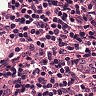
Metastatic tissue present: yes